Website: walmart
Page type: delivery-shipping
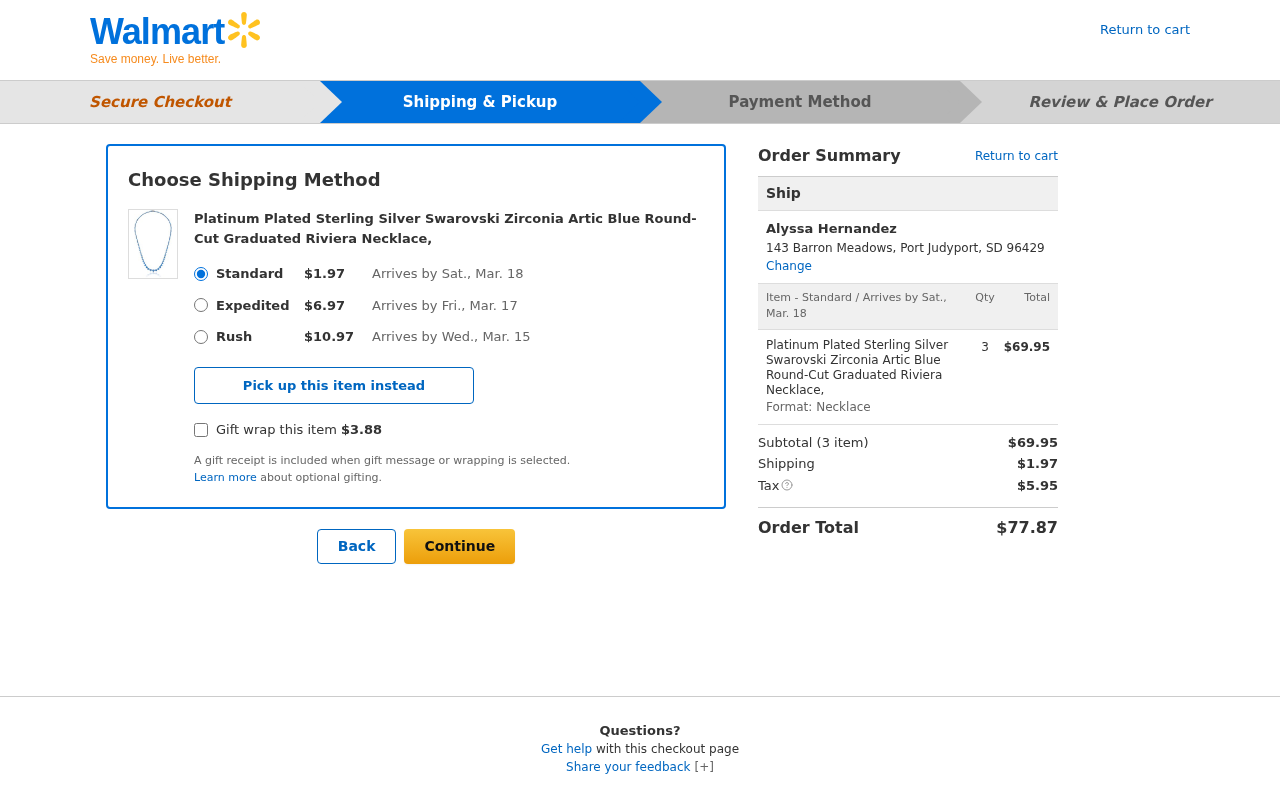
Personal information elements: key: PII_CITY_STATE_ZIP
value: Port Judyport, SD 96429
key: PII_FULLNAME
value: Alyssa Hernandez
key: PII_STREET
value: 143 Barron Meadows
Product elements: key: PRODUCT1_ITEM_CATEGORY
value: Necklace
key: PRODUCT1_NAME
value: Platinum Plated Sterling Silver Swarovski Zirconia Artic Blue Round-Cut Graduated Riviera Necklace,
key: PRODUCT1_PRICE
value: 69.95
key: PRODUCT1_QUANTITY
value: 3
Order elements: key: ORDER_SHIPPING_STANDARD
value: $1.97
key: ORDER_DELIVERY_DATE
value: Sat., Mar. 18
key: ORDER_SHIPPING_EXPEDITED
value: $6.97
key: ORDER_DELIVERY_EXPEDITED
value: Fri., Mar. 17
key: ORDER_SHIPPING_RUSH
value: $10.97
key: ORDER_DELIVERY_RUSH
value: Wed., Mar. 15
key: ORDER_GIFT_WRAP
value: $3.88
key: ORDER_DELIVERY_DATE2
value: Sat., Mar. 18
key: ORDER_NUM_ITEMS
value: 3
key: ORDER_SUBTOTAL
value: $69.95
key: ORDER_SHIPPING_COST
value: $1.97
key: ORDER_TAX
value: $5.95
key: ORDER_TOTAL
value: $77.87